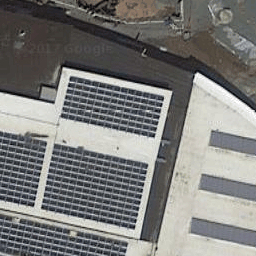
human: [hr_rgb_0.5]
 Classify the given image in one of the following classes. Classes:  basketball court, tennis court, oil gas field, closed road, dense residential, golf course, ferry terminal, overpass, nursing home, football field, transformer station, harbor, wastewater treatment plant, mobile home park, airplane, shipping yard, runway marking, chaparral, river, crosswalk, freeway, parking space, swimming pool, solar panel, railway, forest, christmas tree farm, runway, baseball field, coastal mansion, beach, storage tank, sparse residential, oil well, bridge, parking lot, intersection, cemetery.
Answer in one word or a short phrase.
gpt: solar panel